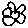
Label: flower